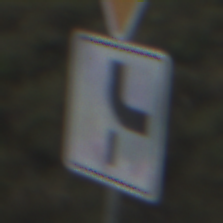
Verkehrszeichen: VerlaufVorfahrtsstrasse10
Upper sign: VorfahrtGewaehren
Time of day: Night
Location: Outdoor (Nature)
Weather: Clear
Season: NotSpecified
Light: Natural